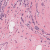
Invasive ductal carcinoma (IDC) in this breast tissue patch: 1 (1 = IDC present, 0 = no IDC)